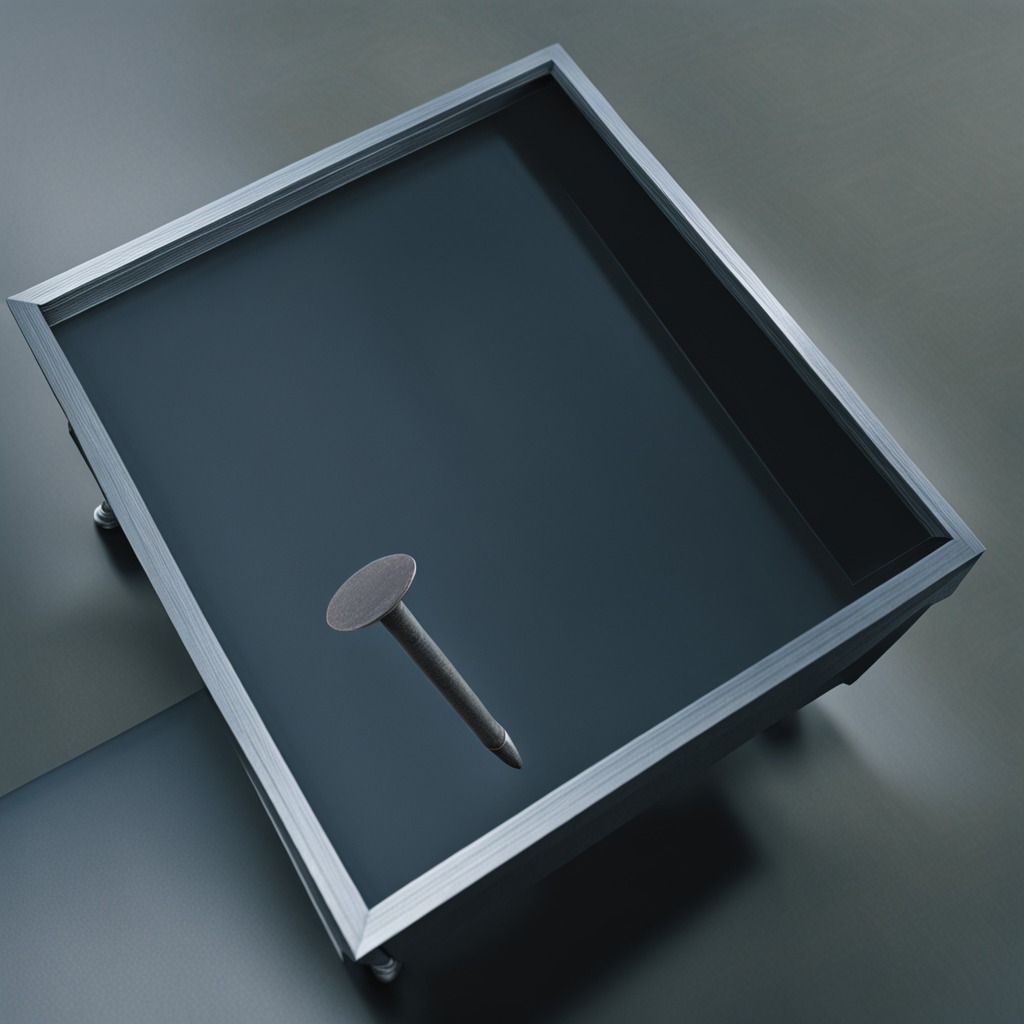
A iron nail is lying on the toolbox surface.